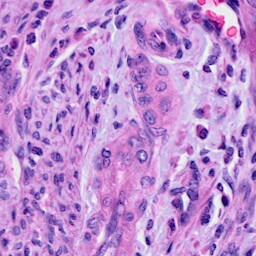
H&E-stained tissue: Cervix